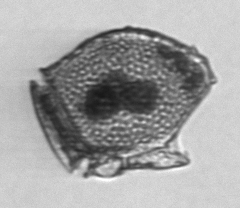
Label: Dinophysis_norvegica